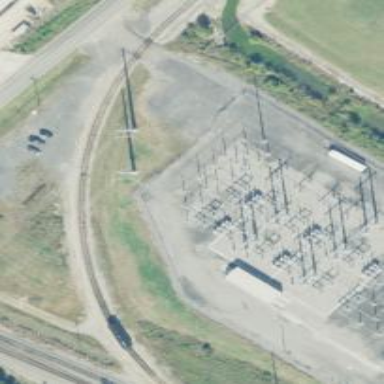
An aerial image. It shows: Switch for power supply.